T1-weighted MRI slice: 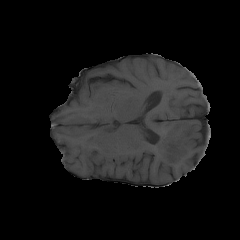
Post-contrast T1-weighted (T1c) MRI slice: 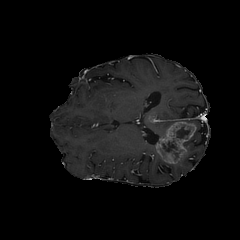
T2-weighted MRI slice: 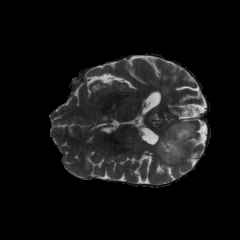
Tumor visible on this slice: yes